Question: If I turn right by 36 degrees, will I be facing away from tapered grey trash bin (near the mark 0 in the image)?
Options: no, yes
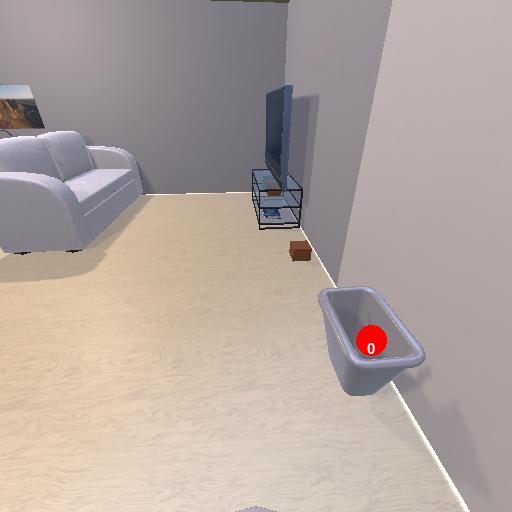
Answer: no